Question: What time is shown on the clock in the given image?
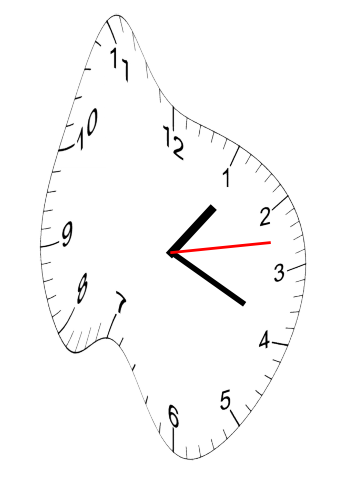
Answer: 01:19:13